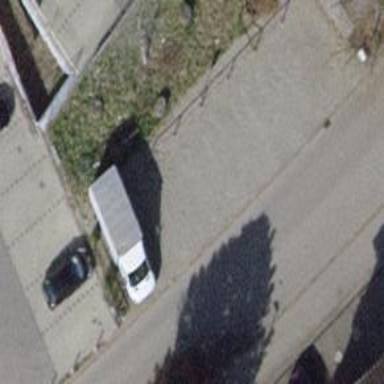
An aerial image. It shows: Street side parking area.